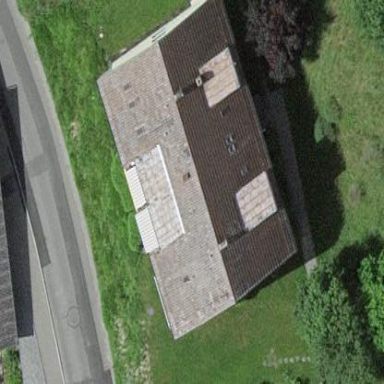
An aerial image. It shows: Residential building with gabled roof.